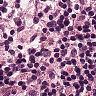
Metastatic tissue present: no